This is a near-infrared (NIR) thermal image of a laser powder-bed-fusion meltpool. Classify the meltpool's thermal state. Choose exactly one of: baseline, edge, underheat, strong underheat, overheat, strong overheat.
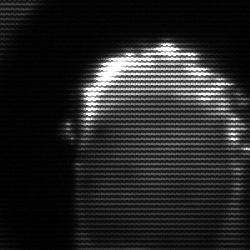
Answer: baseline